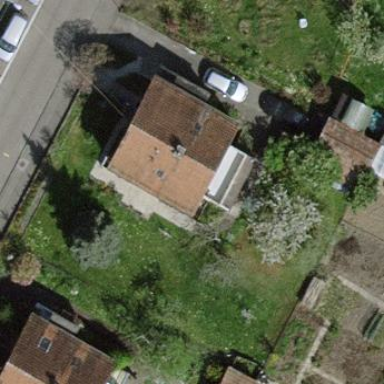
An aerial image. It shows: Garden enclosed by fence.